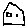
Label: house